Question: A programmer in my team has a very strange issue with a particular Git repository.
He is the only user making changes to the repo, yet, everytime he pushes, Git will make a merge commit message rather than the actual commit message!
It's hard to explain so a picture is better suited:

At some point it started doing the 'playMakerTest' thing and it never recovered from doing that. Every single commit he now makes and pushes ends up being a merge. Even after cleanly checking out, rebasing the latest commit, moving everything back to master and getting rid of all other branches.
Anyone got an idea why this is happening? I'm really on the brink of just creating a new repo...
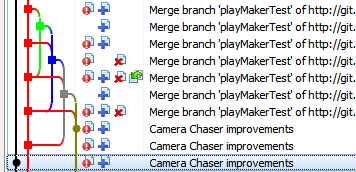
Answer: After some testing I have confirmed that "Amend Last Commit" was indeed the issue.
After a commit has already been pushed, amend will still try to correct the latest commit. Upon committing it will notice that the commit it just modified had already been pushed and will throw a merge conflict.
The programmer in question missed all the red flags and just "fixed" the merge conflicts and pushed the changes, as a starting Git user, he just figured it was "supposed to be that way". Until others and I started complaining all his commits are merges and mess up the history integrity.